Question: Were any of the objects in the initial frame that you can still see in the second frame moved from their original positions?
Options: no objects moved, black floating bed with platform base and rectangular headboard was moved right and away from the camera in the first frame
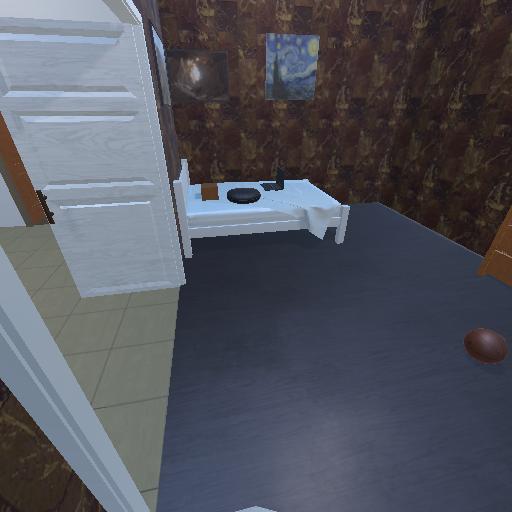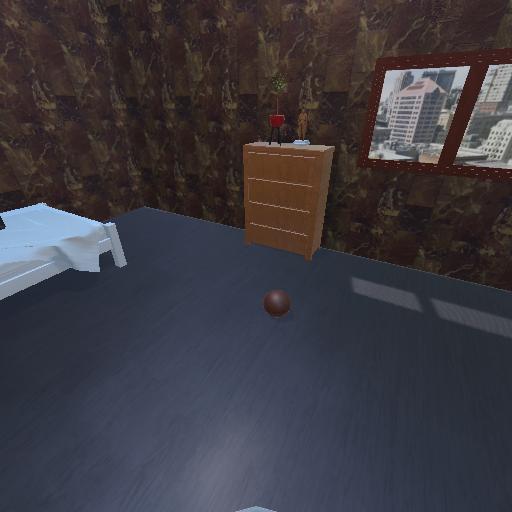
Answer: no objects moved